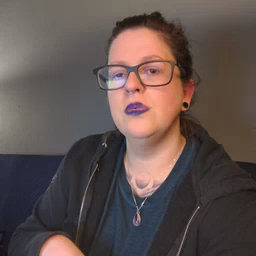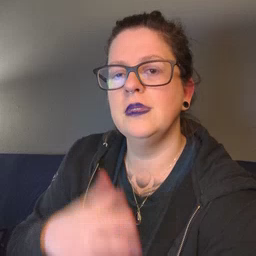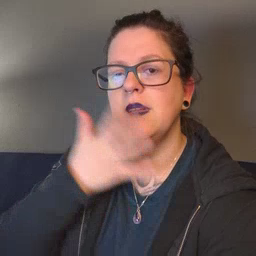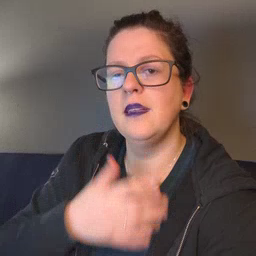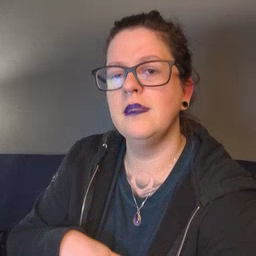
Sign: sad